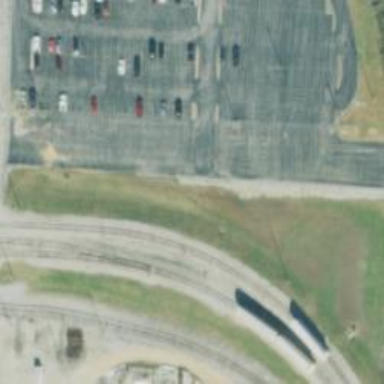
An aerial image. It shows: Rail spur service.